RGB frame:
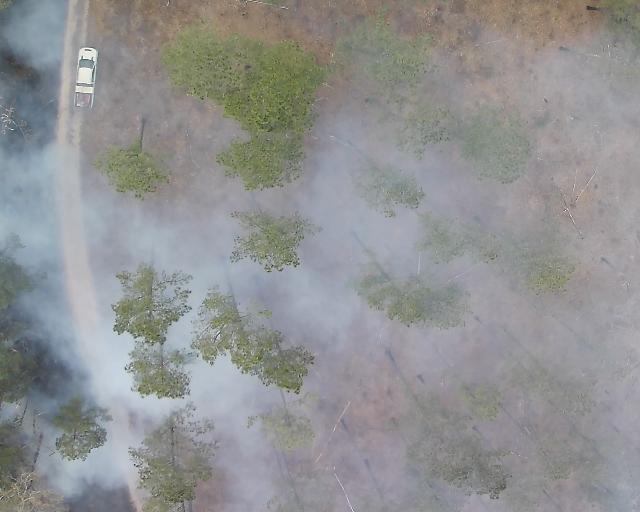
Thermal frame:
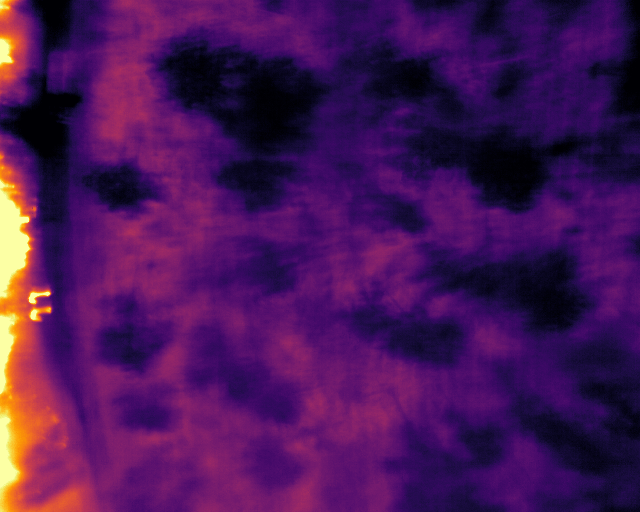
Captured: 2026-02-26 03:06:16
Pixels at or above 80 °C: 905 (fraction of frame: 0.002762)